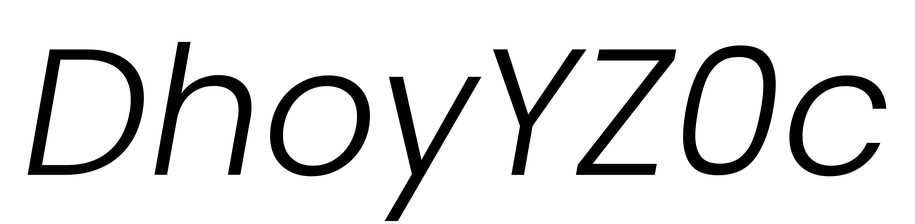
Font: Poppins-LightItalic